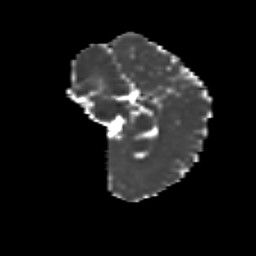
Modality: MD
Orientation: sagittal
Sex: female
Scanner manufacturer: siemens
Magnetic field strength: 3 T
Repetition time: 5 s
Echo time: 0.071 s